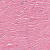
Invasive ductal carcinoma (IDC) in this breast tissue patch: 0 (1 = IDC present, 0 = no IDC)